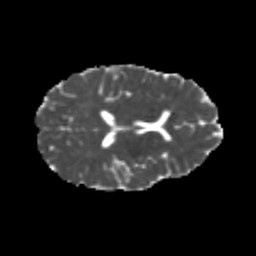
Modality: MD
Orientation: axial
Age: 22
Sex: female
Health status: healthy
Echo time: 0.074 s